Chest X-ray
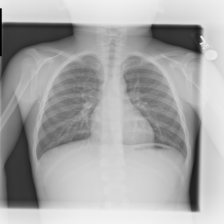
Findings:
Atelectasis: negative
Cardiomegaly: negative
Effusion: negative
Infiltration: negative
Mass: negative
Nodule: negative
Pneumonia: negative
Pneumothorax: negative
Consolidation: negative
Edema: negative
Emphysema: negative
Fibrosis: negative
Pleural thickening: negative
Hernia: negative